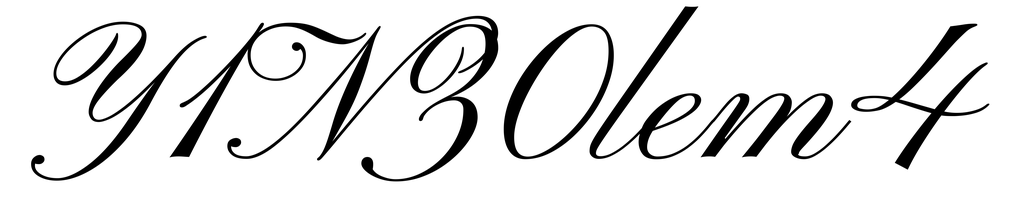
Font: PinyonScript-Regular